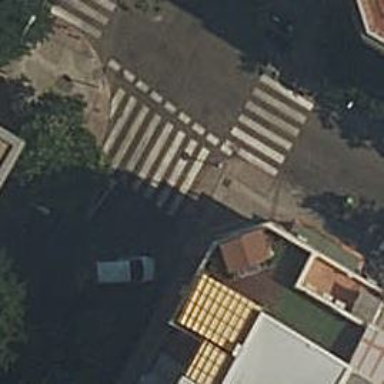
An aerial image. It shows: Uncontrolled zebra crossing on the road.